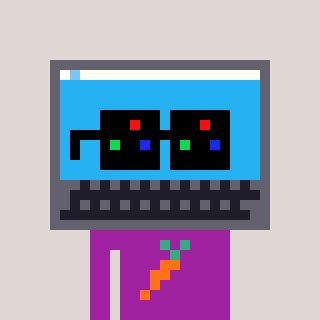
a pixel art character with square black sunglasses, a laptop-shaped head and a magenta-colored body on a warm background